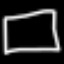
Label: square